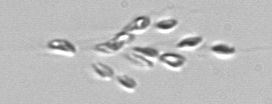
Label: Dinobryon